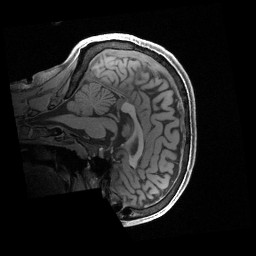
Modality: T1w
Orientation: sagittal
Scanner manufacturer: siemens
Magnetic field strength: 3 T
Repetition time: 2.4 s
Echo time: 0.00222 s